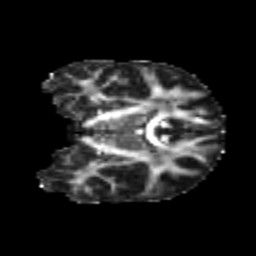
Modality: FA
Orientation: coronal
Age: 29
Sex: male
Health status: healthy